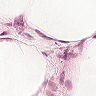
Metastatic tissue present: no